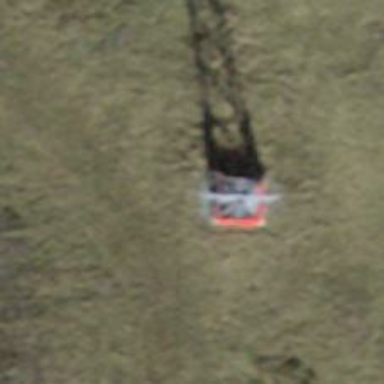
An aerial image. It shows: Pylon for aerialway.